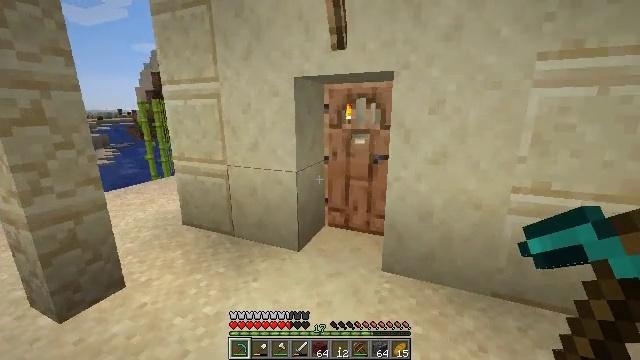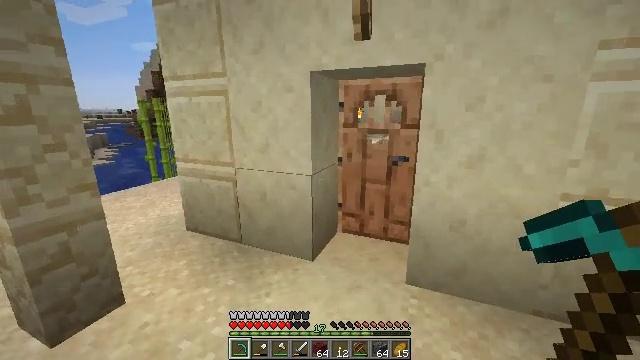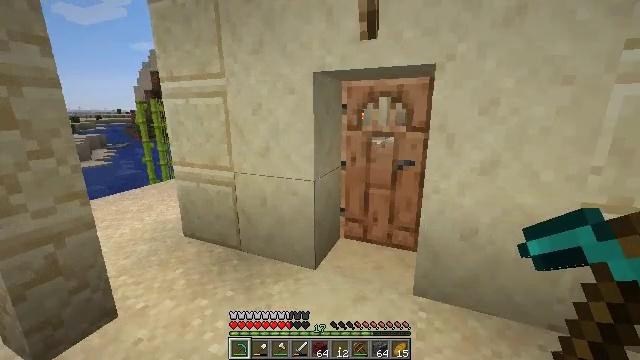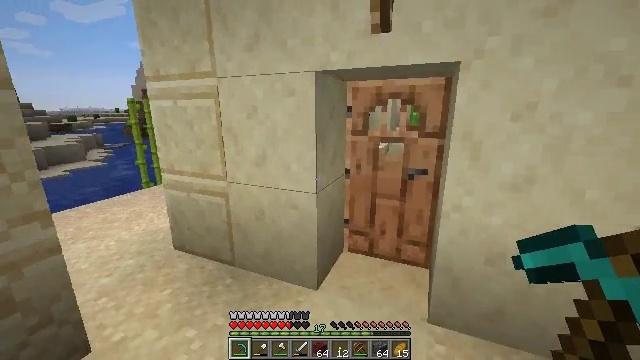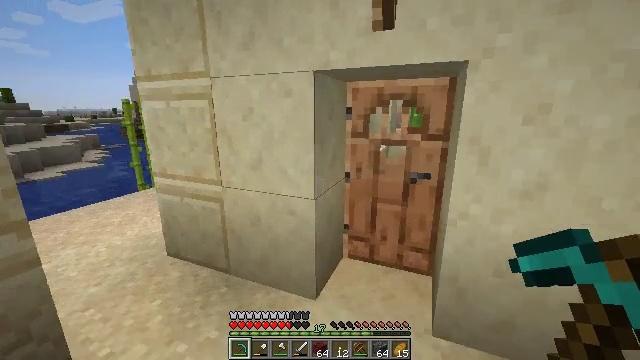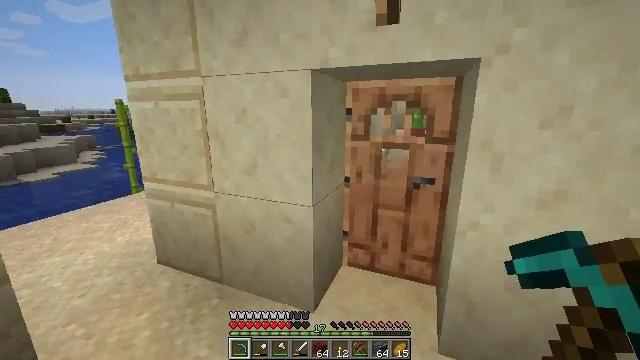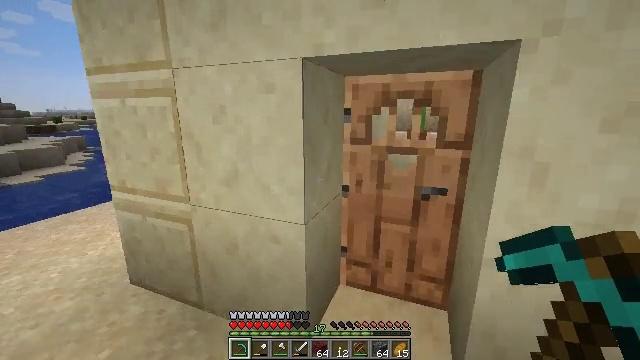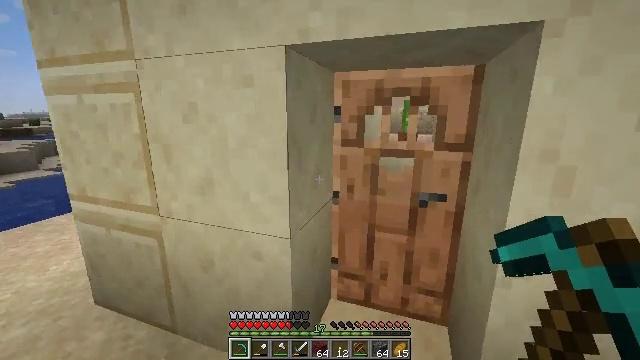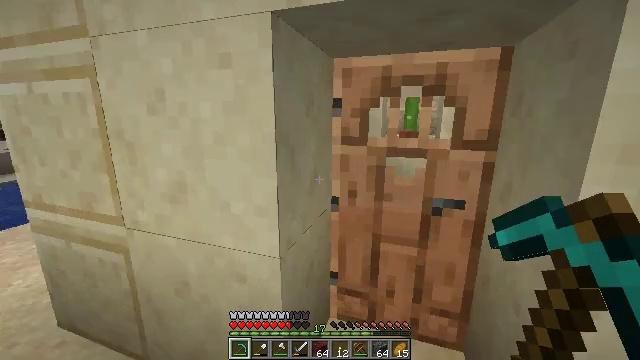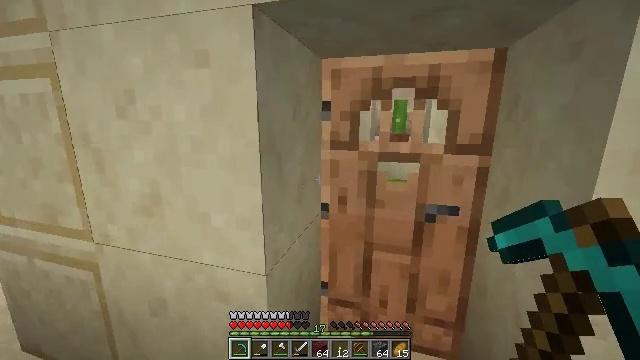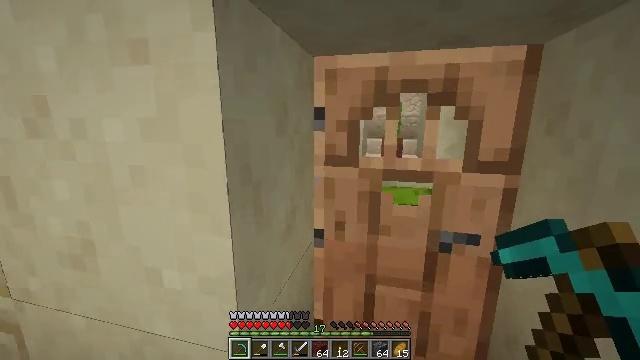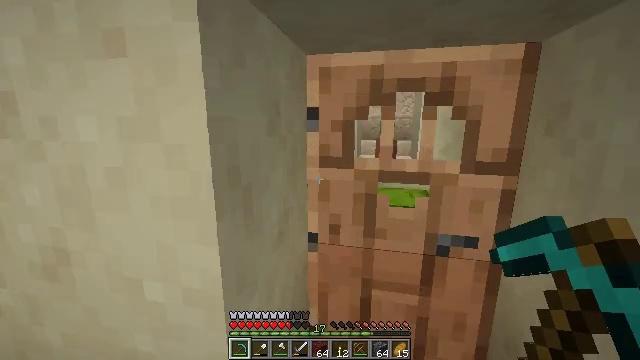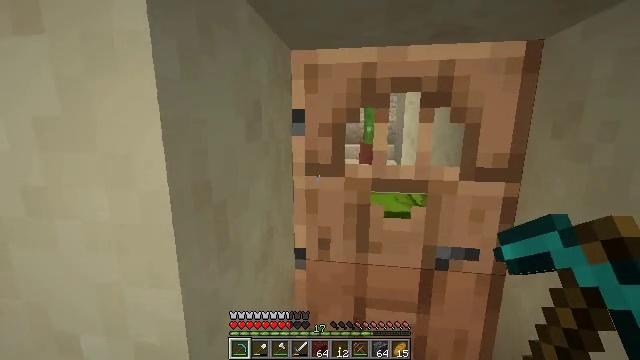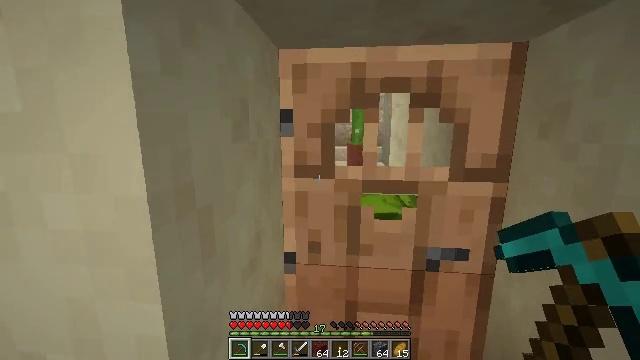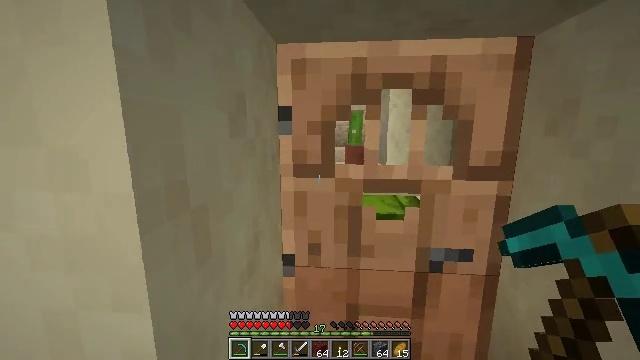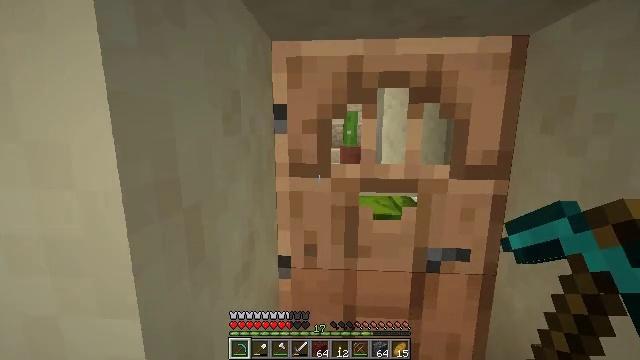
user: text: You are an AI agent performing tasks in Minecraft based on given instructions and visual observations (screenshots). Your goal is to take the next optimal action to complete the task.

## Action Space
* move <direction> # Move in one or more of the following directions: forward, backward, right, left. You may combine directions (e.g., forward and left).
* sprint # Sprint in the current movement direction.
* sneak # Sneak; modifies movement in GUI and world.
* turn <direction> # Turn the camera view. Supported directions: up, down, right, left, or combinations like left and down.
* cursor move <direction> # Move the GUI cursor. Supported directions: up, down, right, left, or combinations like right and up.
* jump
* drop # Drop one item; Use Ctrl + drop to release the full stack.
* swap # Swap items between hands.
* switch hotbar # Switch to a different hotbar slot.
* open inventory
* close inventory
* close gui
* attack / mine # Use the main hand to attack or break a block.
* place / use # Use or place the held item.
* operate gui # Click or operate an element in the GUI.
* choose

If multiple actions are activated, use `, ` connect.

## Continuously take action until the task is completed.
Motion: motion action
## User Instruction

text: Collect a hay block for crafting.
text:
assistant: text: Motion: move forward
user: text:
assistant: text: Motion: move forward
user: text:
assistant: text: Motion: move forward
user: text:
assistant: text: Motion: move forward
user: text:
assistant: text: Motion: move forward
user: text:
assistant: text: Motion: move forward
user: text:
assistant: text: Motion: move forward, turn right
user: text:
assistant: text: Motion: move forward
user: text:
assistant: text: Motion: move forward, turn right
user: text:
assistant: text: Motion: move forward, turn right
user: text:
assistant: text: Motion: turn right
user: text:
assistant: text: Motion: turn right
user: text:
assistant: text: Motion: turn right
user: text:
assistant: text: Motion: no_op
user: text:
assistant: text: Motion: turn right
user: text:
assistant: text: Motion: no_op
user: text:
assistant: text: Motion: turn right
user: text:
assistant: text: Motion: turn right
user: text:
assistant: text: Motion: move forward, turn right
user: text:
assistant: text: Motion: move forward, turn right
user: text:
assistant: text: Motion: move forward, turn right
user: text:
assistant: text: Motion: move forward
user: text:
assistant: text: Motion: move forward
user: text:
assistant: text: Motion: use / place
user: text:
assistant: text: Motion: use / place
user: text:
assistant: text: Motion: use / place
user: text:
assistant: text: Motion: no_op
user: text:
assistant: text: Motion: no_op
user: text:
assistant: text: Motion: no_op
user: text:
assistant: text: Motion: no_op